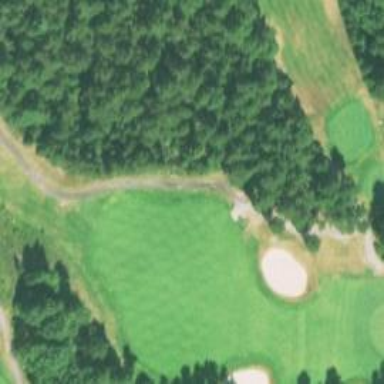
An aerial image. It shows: Path designated for golf carts.